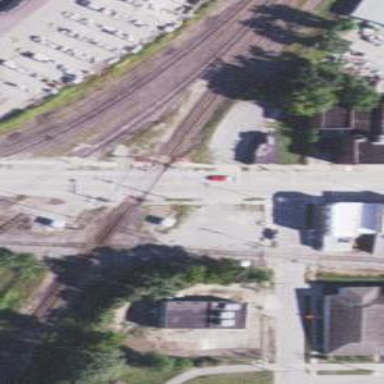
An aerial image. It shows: Level crossing with lights on the railway.